Question: I have the following query:
'''
List<Meeting> meetings =
(from m in crdb.tl_cr_Meetings
join p in crdb.tl_cr_Participants on m.MeetingID equals p.MeetingID
where p.TimeOut == null
select new Meeting
{
MeetingID = m.MeetingID,
MeetingName = m.MeetingName,
HostUserName = m.HostUsername,
BlueJeansMeetingID = m.tl_cr_BlueJeansAccount.MeetingID,
StartTime = m.StartTime,
Participants = (from pa in crdb.tl_cr_Participants
where pa.MeetingID == m.MeetingID
select pa.tl_cr_BlueJeansAccount.DisplayName).ToList()
}).Distinct().ToList();
'''
And I want it to bring back a list of unique meetings. For some reason it brings back an entry for every participant, even though the data is identical:

Am I missing a grouping somewhere?
EDIT
The meeting class is currently very basic:
'''
public class Meeting
{
public int MeetingID { get; set; }
public string MeetingName { get; set; }
public string HostUserName { get; set; }
public DateTime StartTime { get; set; }
public List<string> Participants { get; set; }
public string BlueJeansMeetingID { get; set; }
}
'''
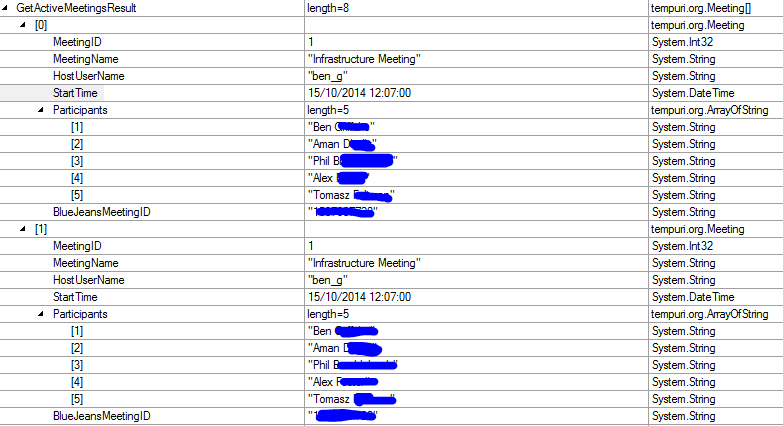
Answer: I believe the reason you get an entry for every participant is that you perform two joins.
You need to do a groupjoin.
'''
var meetings = crdb.tl_cr_Meetings.GroupJoin(crdb.tl_cr_Participants,
k => k.MeetingID,
k => k.MeetingID,
(o,i) => new Meeting
{
MeetingID = o.MeetingID,
MeetingName = o.MeetingName,
HostUserName = o.HostUsername,
BlueJeansMeetingID = o.tl_cr_BlueJeansAccount.MeetingID,
StartTime = o.StartTime,
Participants = i.Select(s => s.DisplayName)
}).ToList();
'''